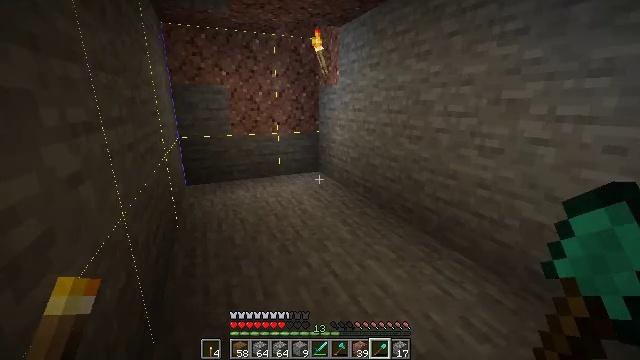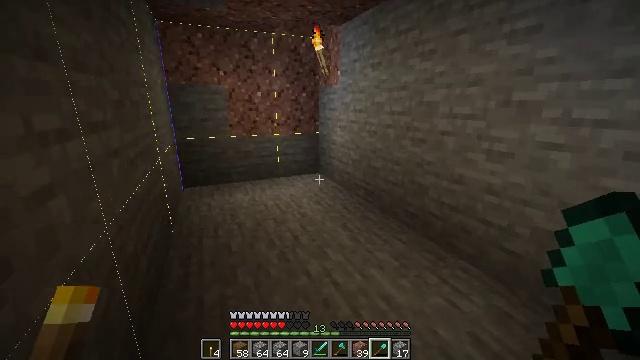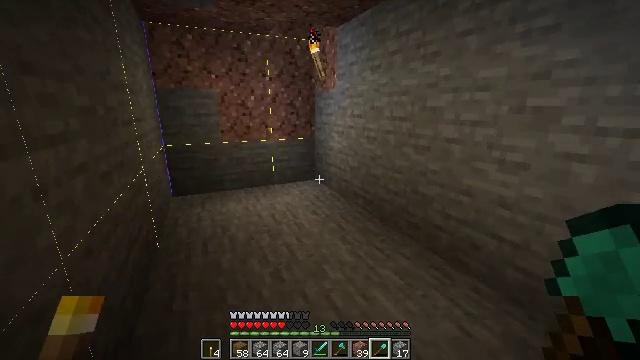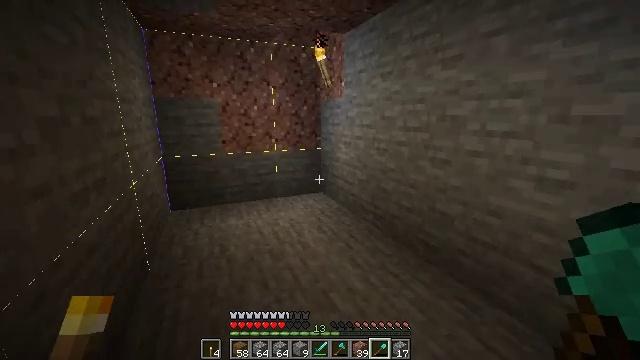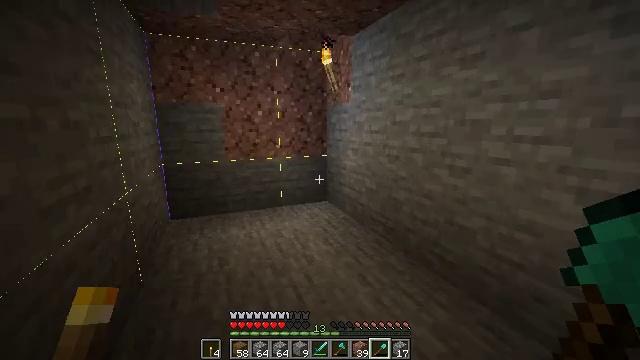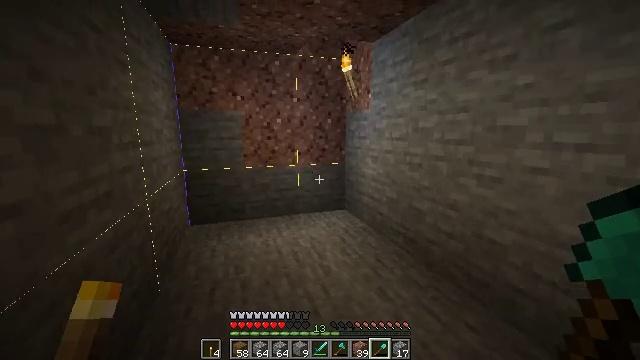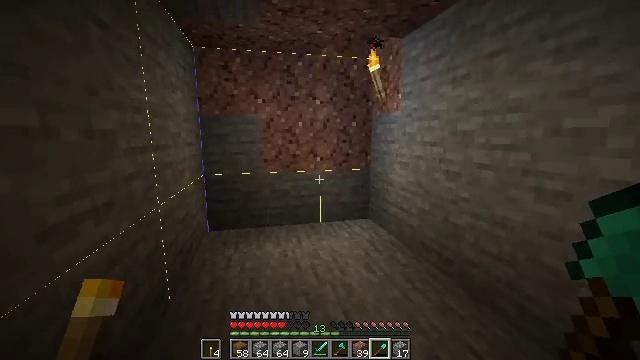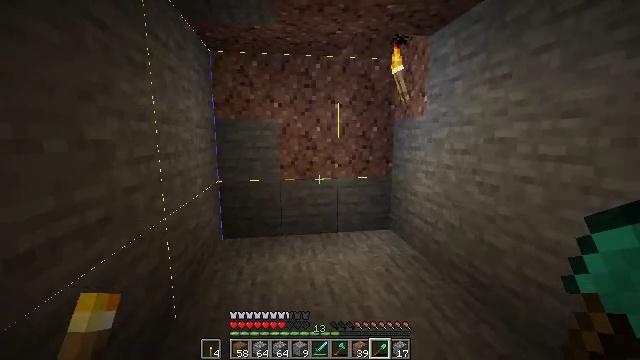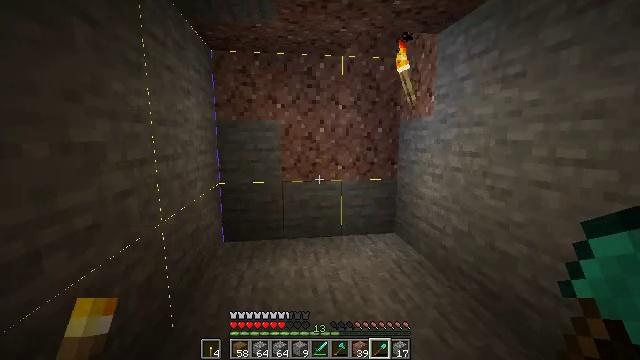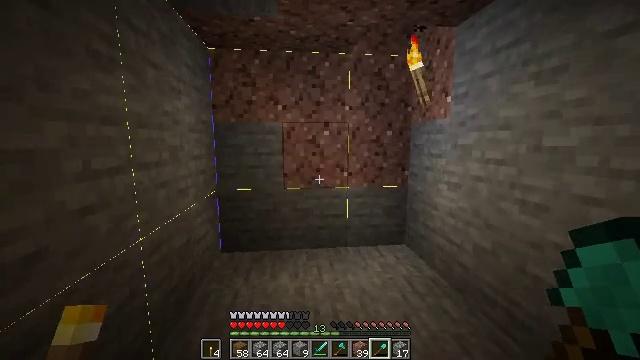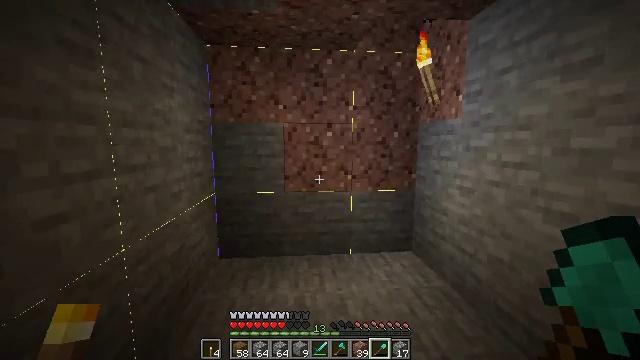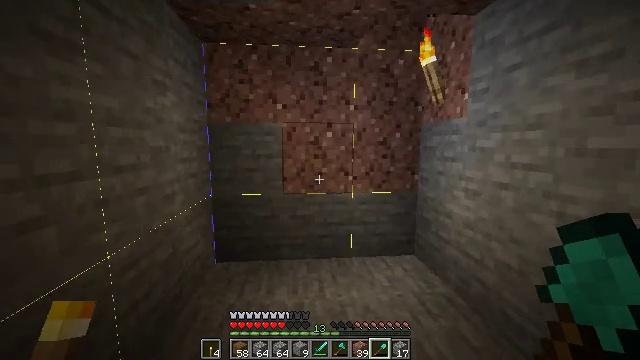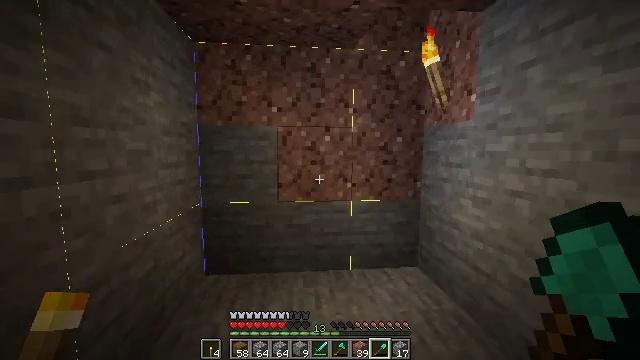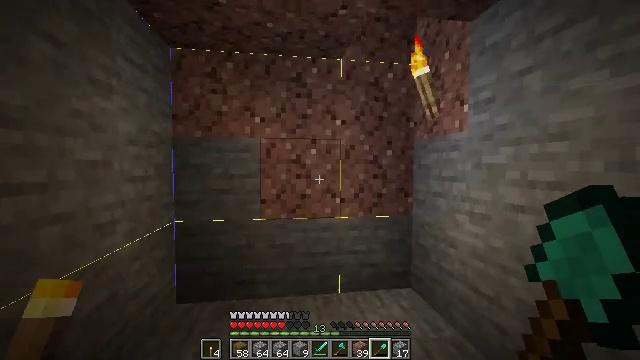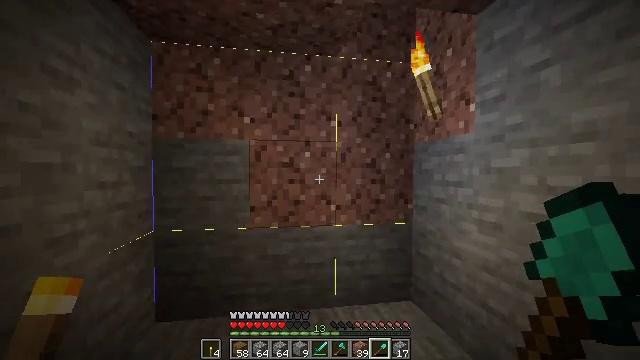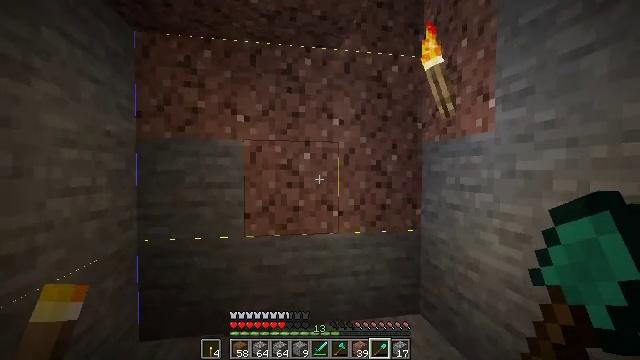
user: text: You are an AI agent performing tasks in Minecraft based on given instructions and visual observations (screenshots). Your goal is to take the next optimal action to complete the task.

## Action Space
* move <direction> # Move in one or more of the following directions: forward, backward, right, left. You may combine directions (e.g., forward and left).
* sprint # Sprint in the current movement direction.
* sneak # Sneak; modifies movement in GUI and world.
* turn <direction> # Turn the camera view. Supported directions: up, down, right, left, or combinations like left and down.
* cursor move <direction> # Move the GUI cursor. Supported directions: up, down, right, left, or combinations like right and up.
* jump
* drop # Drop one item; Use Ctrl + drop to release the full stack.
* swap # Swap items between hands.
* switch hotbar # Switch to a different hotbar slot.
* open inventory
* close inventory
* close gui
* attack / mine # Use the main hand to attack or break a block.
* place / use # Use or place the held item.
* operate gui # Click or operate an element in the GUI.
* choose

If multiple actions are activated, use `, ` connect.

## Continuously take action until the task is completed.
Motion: motion action
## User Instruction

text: Gather the wall torch from the wall.
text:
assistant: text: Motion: move forward
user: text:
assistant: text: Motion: move forward
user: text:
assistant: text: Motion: move forward, turn left and up
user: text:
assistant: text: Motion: move forward, turn left and up
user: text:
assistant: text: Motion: move forward, turn left and up
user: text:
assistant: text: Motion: move forward, turn left and up
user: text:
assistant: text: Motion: move forward, turn left
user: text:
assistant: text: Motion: move forward
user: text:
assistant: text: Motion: move forward, turn left
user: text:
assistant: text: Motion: move forward
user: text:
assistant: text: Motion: move forward
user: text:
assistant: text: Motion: move forward, turn up
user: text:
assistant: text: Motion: move forward, turn right and up
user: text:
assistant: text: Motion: move forward, turn right and up
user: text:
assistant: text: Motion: no_op
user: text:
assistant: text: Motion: no_op
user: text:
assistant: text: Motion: no_op
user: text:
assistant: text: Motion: no_op
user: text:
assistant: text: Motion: no_op
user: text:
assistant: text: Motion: no_op
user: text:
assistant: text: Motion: turn right and up
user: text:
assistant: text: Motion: turn right and up
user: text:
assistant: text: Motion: move forward and move left, turn right and up
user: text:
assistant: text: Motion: move forward and move left, turn right and up
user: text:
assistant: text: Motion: move forward and move left, turn right and up
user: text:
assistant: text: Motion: move forward and move left, turn right and up
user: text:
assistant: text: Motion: move forward and move left, turn right and up
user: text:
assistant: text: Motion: move forward and move left, turn right and up
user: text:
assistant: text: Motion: move forward and move left, turn right and up
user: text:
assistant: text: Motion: move forward and move left, turn right and up